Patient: sex F, age 59
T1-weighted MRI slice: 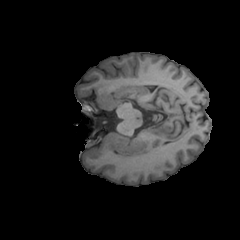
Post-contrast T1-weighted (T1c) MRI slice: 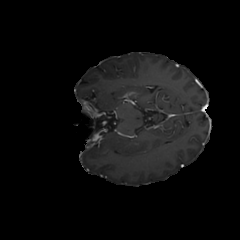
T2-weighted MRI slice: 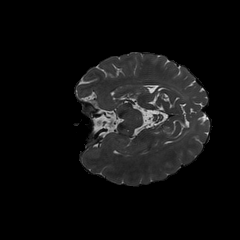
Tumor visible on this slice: no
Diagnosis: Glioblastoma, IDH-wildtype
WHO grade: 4